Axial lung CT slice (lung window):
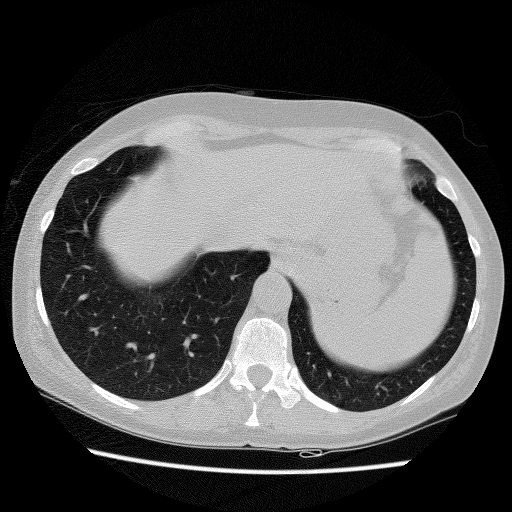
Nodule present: no